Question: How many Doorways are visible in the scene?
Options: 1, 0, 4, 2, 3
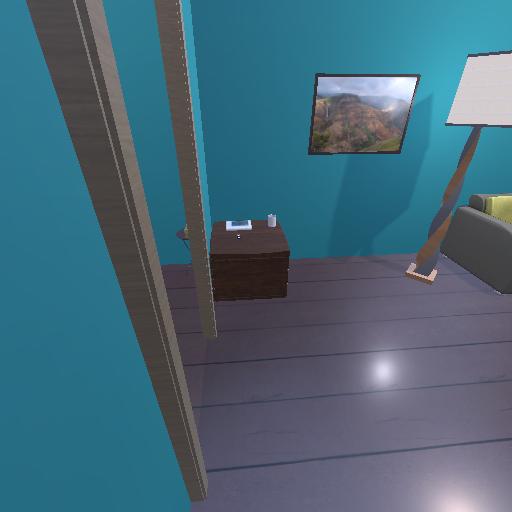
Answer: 1